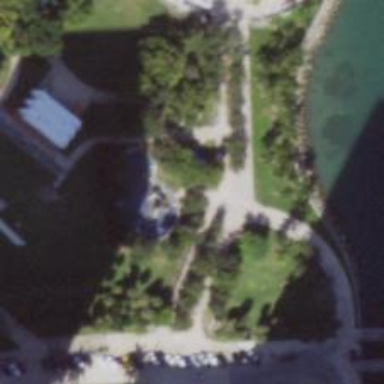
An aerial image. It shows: Memorial site with historic significance.